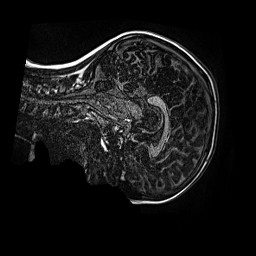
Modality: MP2RAGE
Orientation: sagittal
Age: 10
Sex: male
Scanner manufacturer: siemens
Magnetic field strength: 3 T
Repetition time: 4 s
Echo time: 0.00299 s